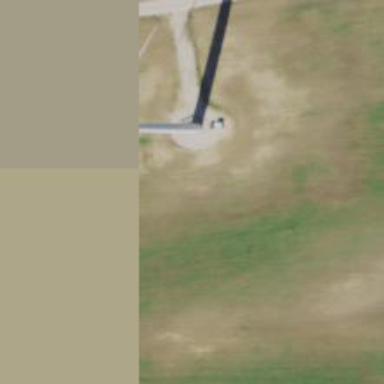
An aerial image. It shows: Wind generator powered by Vestas horizontal axis wind turbine.